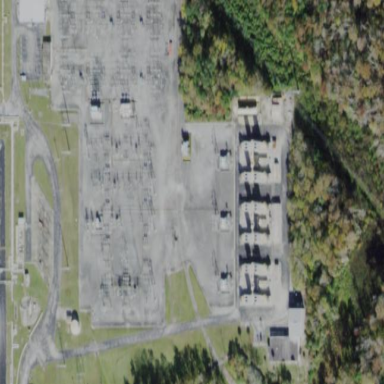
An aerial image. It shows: Outdoor distribution-level power substation enclosed by fence.